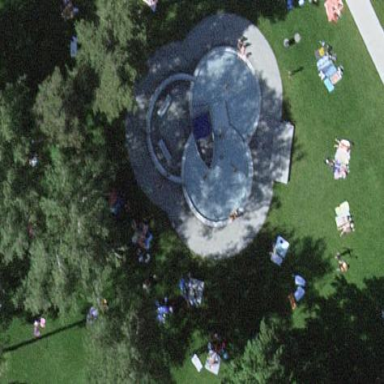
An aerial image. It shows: Swimming pool located in leisure land.